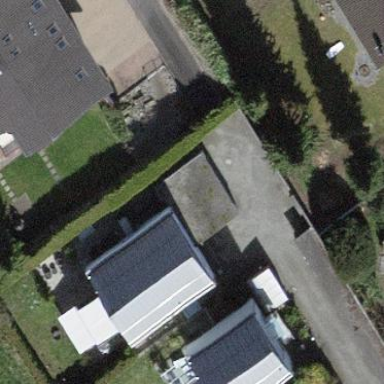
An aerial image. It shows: Garage.